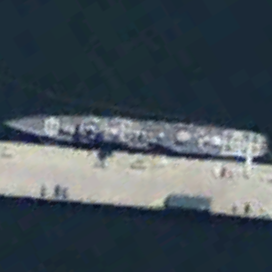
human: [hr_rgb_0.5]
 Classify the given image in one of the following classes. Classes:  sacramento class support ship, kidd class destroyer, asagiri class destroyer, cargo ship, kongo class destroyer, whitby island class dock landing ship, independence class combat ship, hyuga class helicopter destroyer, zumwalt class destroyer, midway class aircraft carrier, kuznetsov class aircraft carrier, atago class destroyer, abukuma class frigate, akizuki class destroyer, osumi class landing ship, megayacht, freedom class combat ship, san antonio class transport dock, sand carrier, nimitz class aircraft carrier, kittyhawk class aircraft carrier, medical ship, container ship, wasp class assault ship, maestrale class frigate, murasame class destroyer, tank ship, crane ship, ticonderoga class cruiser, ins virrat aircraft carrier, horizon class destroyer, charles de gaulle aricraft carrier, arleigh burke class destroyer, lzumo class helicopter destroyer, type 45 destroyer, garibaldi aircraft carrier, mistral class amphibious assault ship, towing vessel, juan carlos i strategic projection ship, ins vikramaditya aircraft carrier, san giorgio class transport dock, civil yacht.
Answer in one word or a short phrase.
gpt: Ticonderoga class cruiser